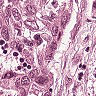
Metastatic tissue present: yes